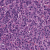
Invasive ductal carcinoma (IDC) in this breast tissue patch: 1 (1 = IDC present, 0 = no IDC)